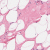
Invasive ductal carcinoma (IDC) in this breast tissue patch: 0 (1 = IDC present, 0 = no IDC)